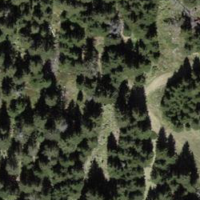
EUNIS habitat code: 43
Species observed at this site:
Vaccinium myrtillus